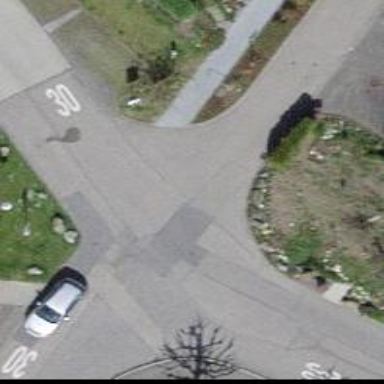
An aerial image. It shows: Unmarked crossing on footway.